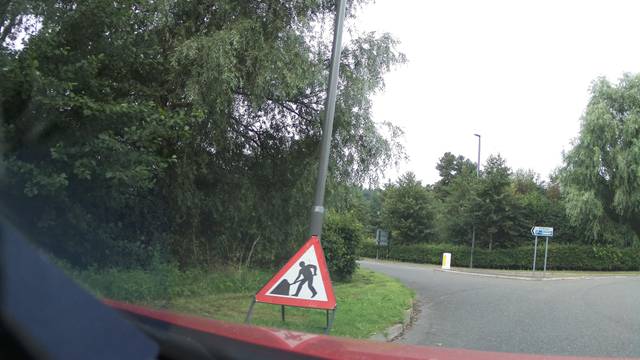
Region: United Kingdom
Coordinates: 56.13, -3.964